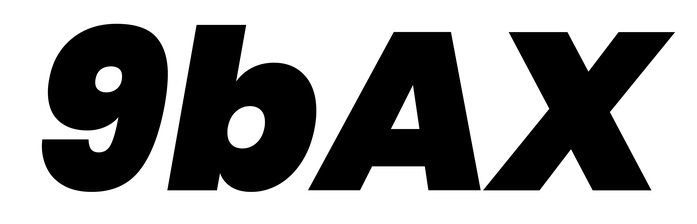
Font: Poppins-BlackItalic